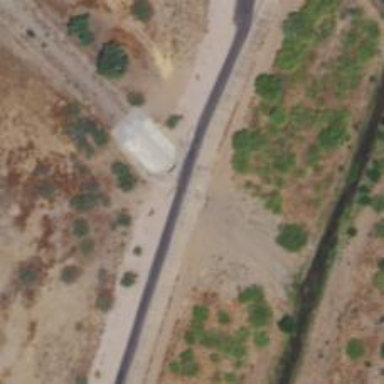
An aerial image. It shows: Culvert tunnel.